Field crop: maize
Growth stage: 2
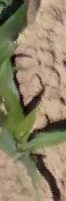
Species: maize